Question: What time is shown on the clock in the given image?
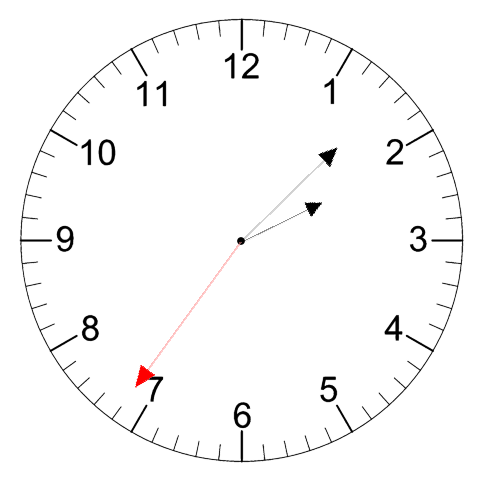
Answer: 02:07:36